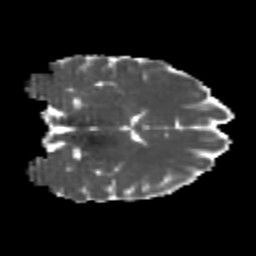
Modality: MD
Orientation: coronal
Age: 21
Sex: female
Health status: healthy
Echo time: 0.074 s